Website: lowes
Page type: billing-address
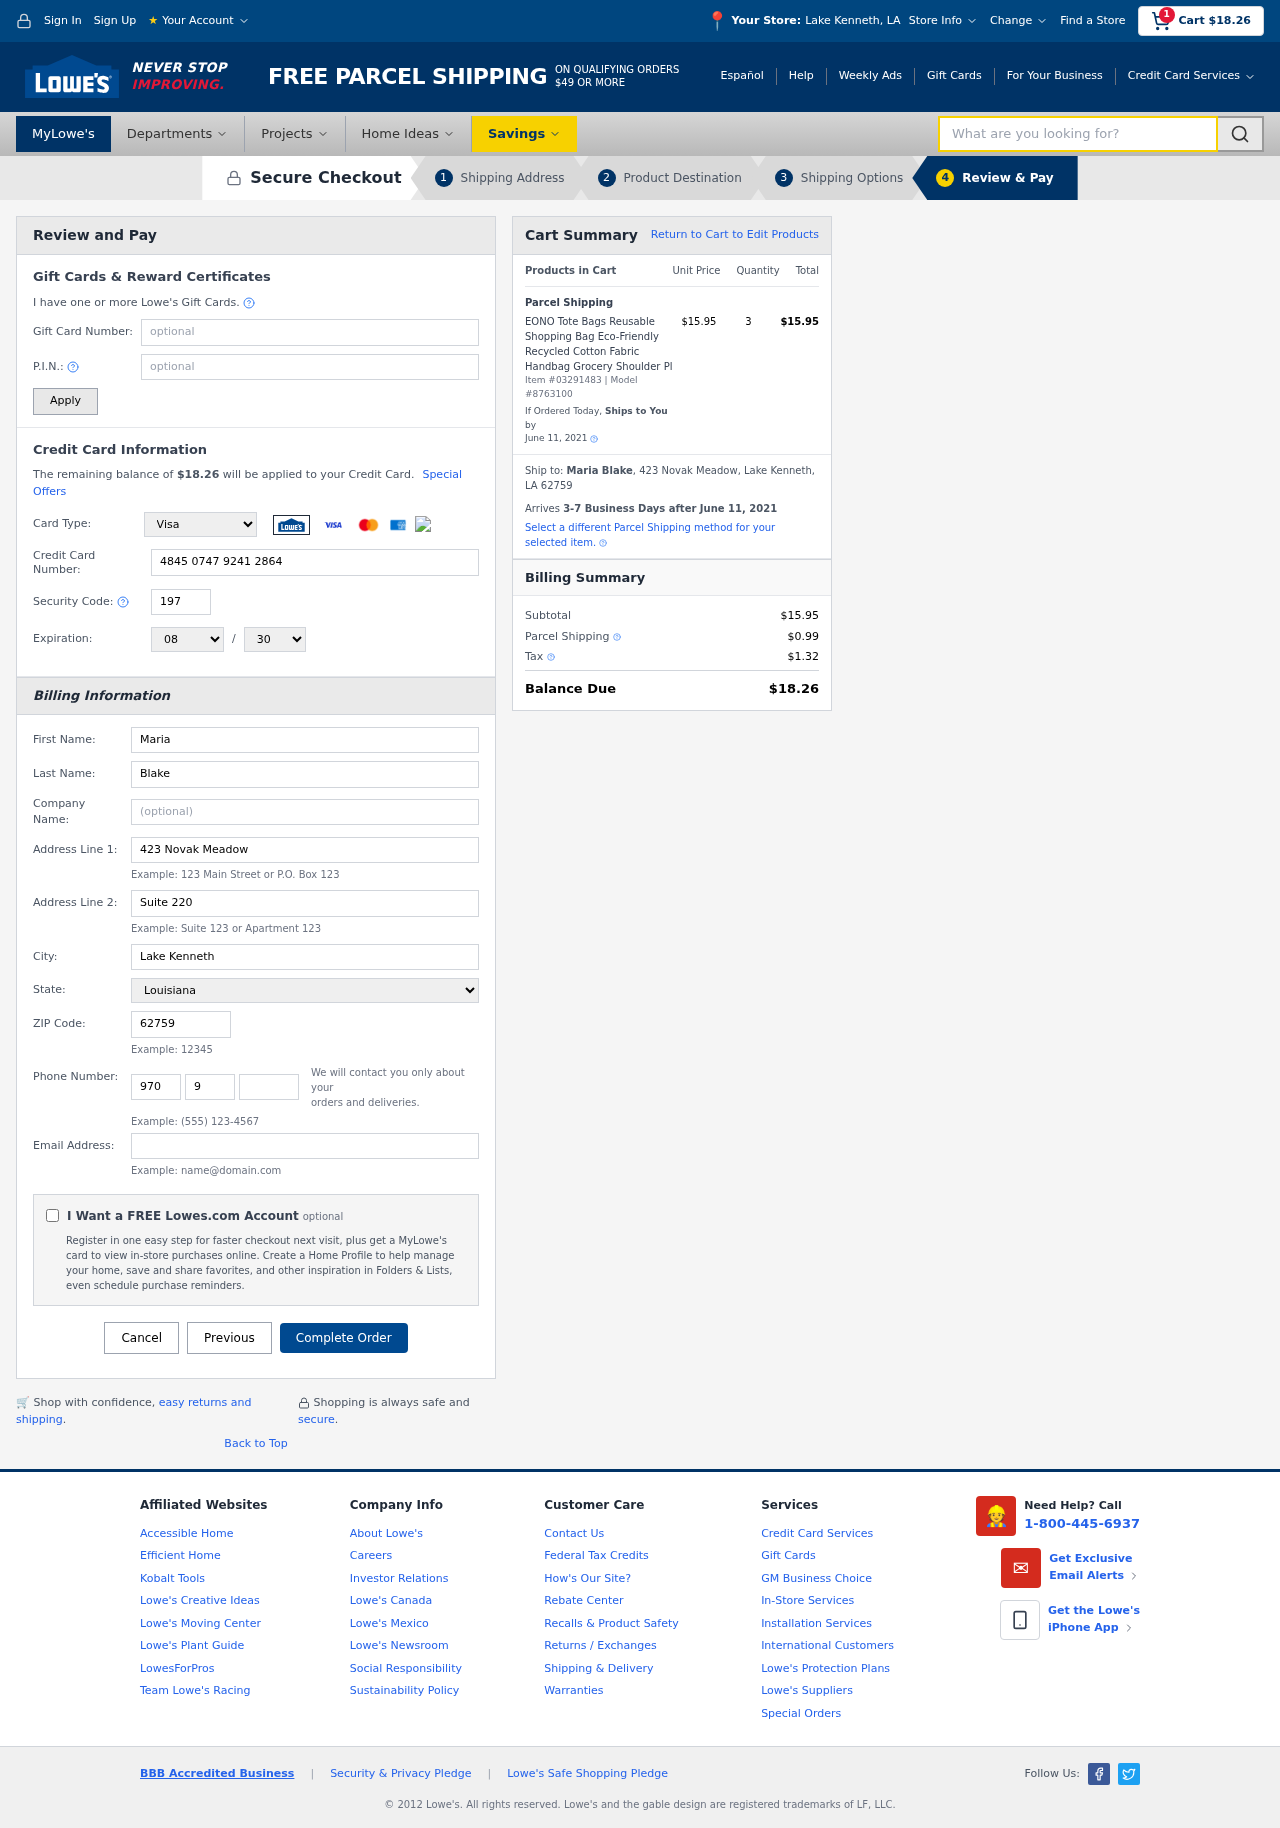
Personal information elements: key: PII_CARD_CVV
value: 197
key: PII_CARD_EXPIRY_MONTH
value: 08
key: PII_CARD_EXPIRY_YEAR
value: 30
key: PII_CARD_NUMBER
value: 4845 0747 9241 2864
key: PII_CARD_TYPE
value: Visa
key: PII_CITY
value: Lake Kenneth
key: PII_CITY_STATE
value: Lake Kenneth, LA
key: PII_EMAIL
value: maria_blake@yahoo.com
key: PII_FIRSTNAME
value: Maria
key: PII_FULLNAME
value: Maria Blake
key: PII_LASTNAME
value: Blake
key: PII_PHONE_AREA
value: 970
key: PII_PHONE_PREFIX
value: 976
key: PII_PHONE_SUFFIX
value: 0671
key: PII_POSTCODE
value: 62759
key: PII_STATE
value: Louisiana
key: PII_STREET
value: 423 Novak Meadow
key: PII_STREET2
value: Suite 220
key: PII_CITY_STATE_ZIP
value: Lake Kenneth, LA 62759
Product elements: key: PRODUCT1_NAME
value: EONO Tote Bags Reusable Shopping Bag Eco-Friendly Recycled Cotton Fabric Handbag Grocery Shoulder Pl
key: PRODUCT1_PRICE
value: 15.95
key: PRODUCT1_QUANTITY
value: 3
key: PRODUCT_ITEM_NUMBER
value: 03291483
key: PRODUCT_MODEL_NUMBER
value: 8763100
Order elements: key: ORDER_SUBTOTAL
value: $18.26
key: ORDER_TOTAL
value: $18.26
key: ORDER_SHIPPING_DATE
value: June 11, 2021
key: ORDER_SUBTOTAL
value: $15.95
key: ORDER_DELIVERY_DATE
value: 3-7 Business Days after June 11, 2021
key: ORDER_SHIPPING_DATE2
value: June 11, 2021
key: ORDER_SUBTOTAL2
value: $15.95
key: ORDER_SHIPPING_COST
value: $0.99
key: ORDER_TAX
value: $1.32
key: ORDER_TOTAL2
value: $18.26
Search elements: key: HEADER_SEARCH
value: What are you looking for?